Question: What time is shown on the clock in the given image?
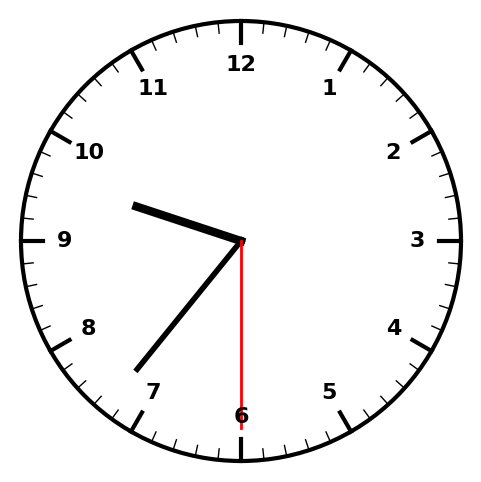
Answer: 09:36:30